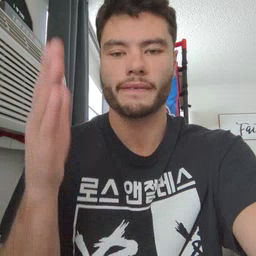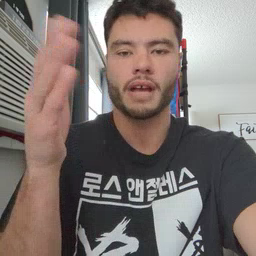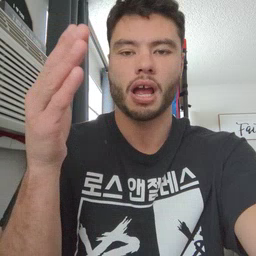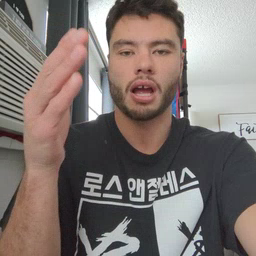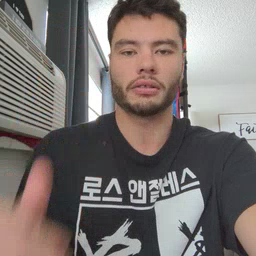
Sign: flag